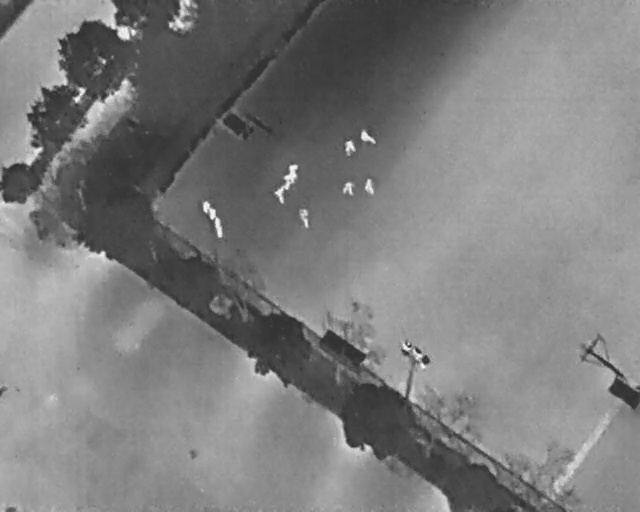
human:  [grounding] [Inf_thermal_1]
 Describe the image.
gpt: In the satellite image, there is  <ref>3 medium person </ref> <box>[[56, 35, 59, 37, 2], [53, 35, 55, 38, 2], [45, 41, 49, 43, 174]]</box> located at center,  <ref>2 medium person </ref> <box>[[56, 24, 58, 28, 18], [53, 27, 56, 30, 2]]</box> located at top,  <ref>2 large person </ref> <box>[[43, 32, 47, 35, 2], [42, 36, 45, 39, 12]]</box> located at center.